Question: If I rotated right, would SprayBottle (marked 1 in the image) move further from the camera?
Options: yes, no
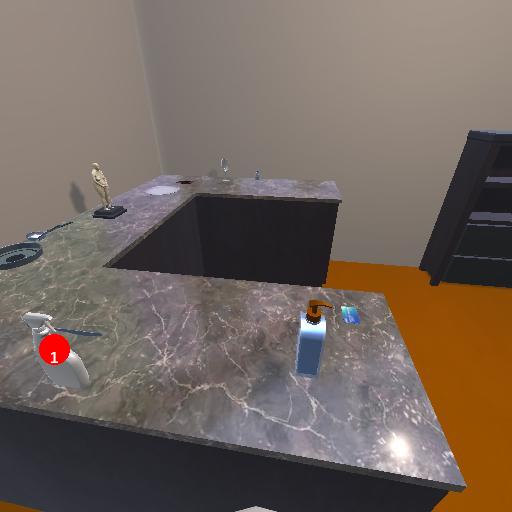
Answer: yes